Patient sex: M
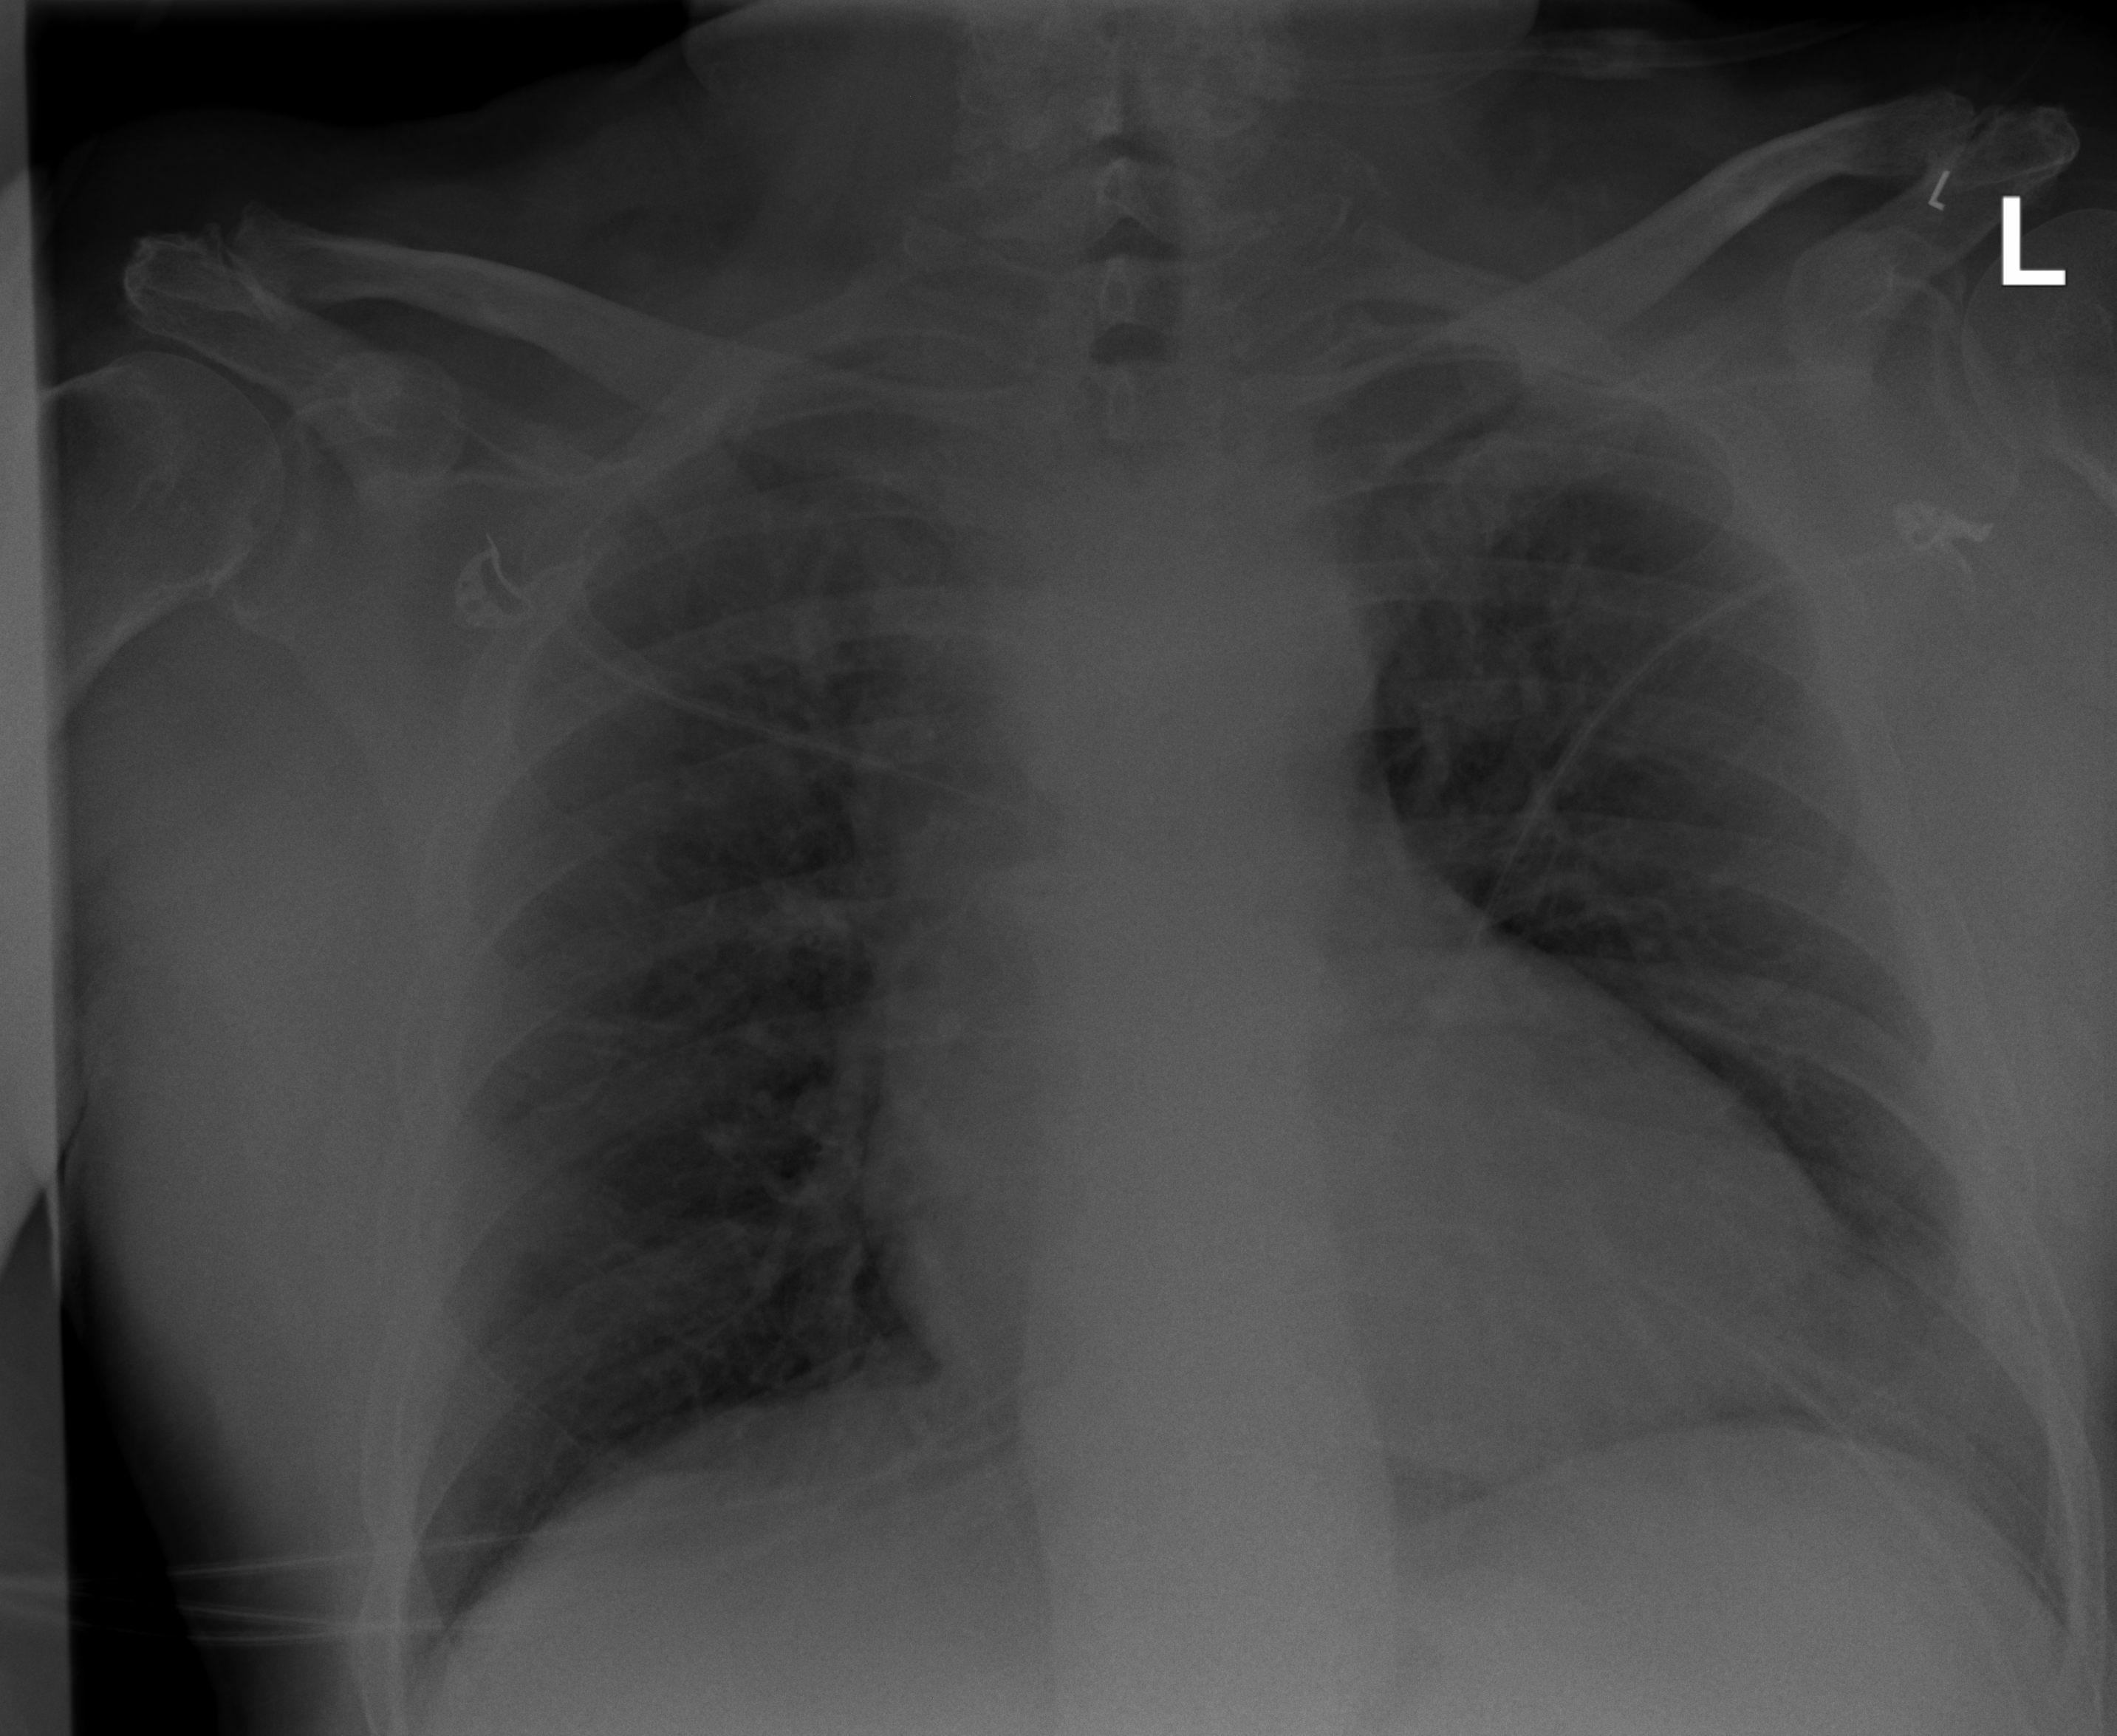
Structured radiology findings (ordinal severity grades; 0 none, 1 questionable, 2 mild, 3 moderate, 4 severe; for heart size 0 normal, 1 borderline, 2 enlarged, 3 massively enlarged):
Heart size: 1
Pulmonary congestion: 2
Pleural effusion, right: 0
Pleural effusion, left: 2
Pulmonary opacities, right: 1
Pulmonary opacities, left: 1
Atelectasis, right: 0
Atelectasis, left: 2